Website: macys
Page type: billing-address
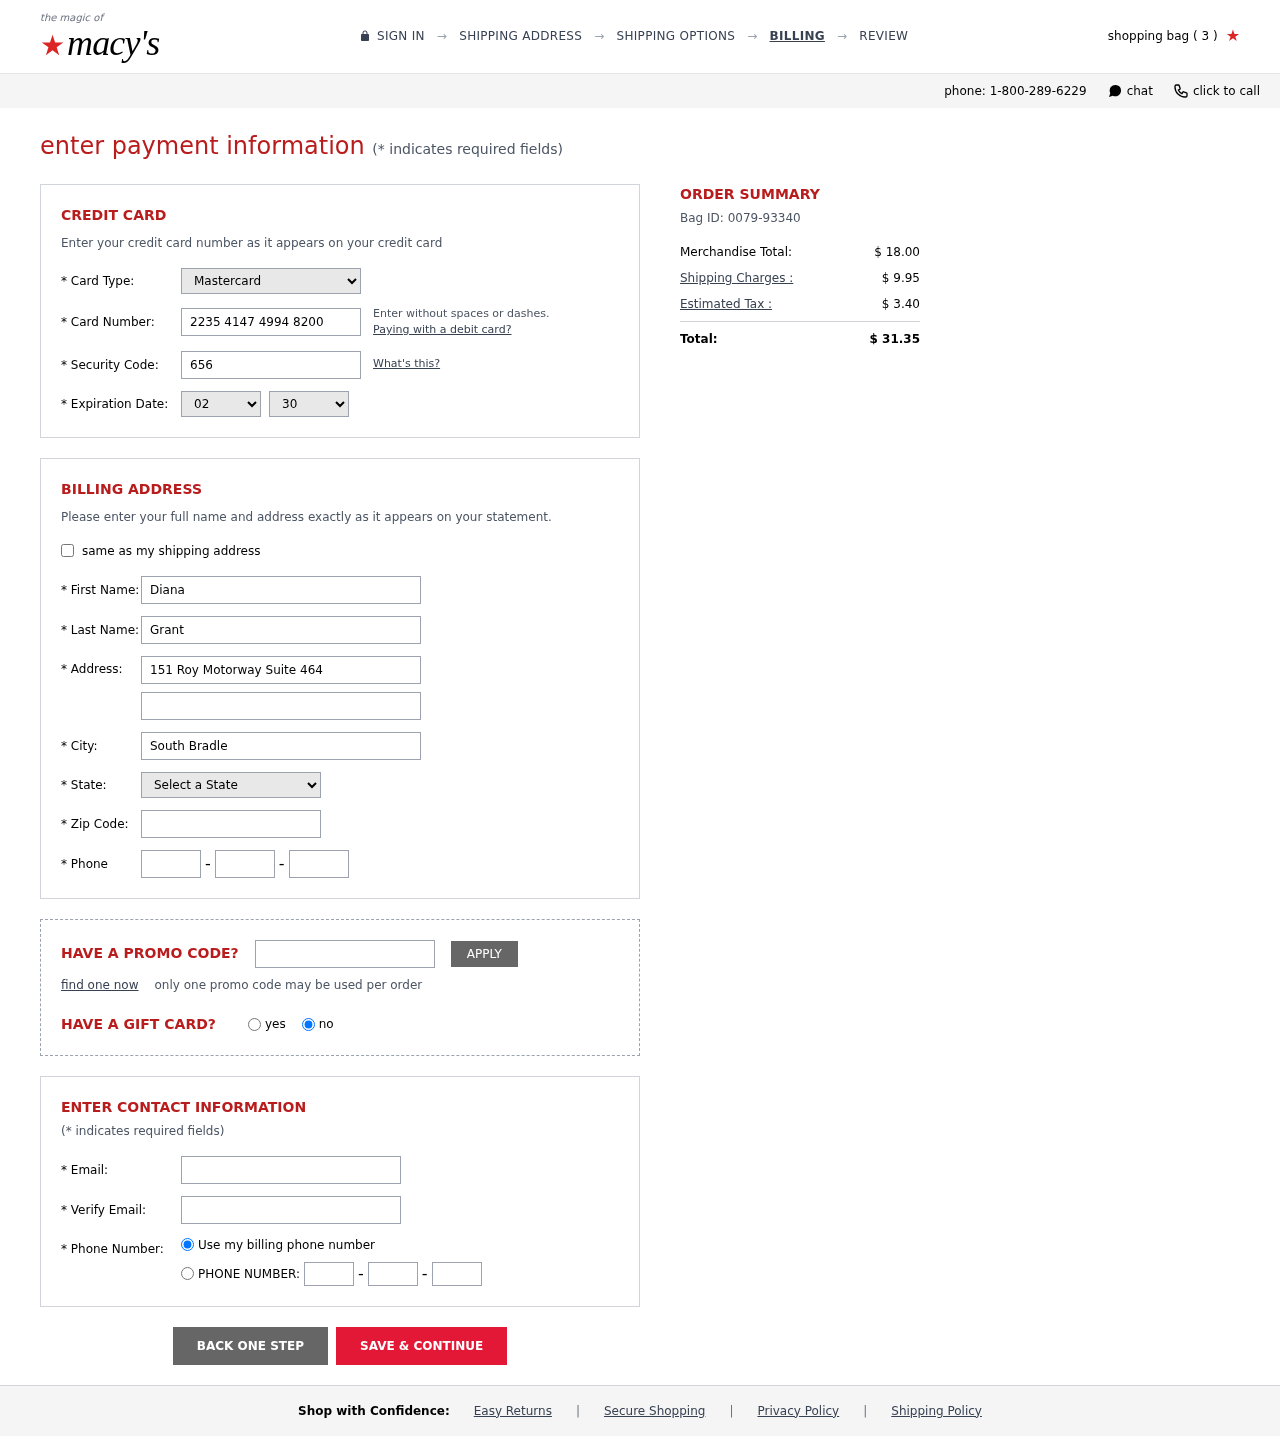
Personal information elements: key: PII_CARD_CVV
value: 656
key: PII_CARD_EXPIRY_MONTH
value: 02
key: PII_CARD_EXPIRY_YEAR
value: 30
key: PII_CARD_NUMBER
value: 2235 4147 4994 8200
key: PII_CARD_TYPE
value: Mastercard
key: PII_CITY
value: South Bradleyberg
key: PII_EMAIL
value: dgrant@gmail.com
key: PII_FIRSTNAME
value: Diana
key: PII_LASTNAME
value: Grant
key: PII_PHONE_AREA
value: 761
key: PII_PHONE_PREFIX
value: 700
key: PII_PHONE_SUFFIX
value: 4130
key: PII_POSTCODE
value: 01966
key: PII_STATE_ABBR
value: VT
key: PII_STREET
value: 151 Roy Motorway Suite 464
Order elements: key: ORDER_NUM_ITEMS
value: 3
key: ORDER_ID
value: Bag ID: 0079-93340
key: ORDER_SUBTOTAL
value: $ 18.00
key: ORDER_SHIPPING_COST
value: $ 9.95
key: ORDER_TAX
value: $ 3.40
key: ORDER_TOTAL
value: $ 31.35